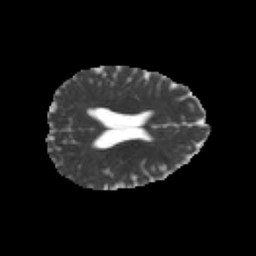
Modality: MD
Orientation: axial
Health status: healthy
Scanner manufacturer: philips
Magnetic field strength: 3 T
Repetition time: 6.964 s
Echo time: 0.092 s